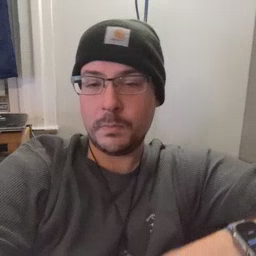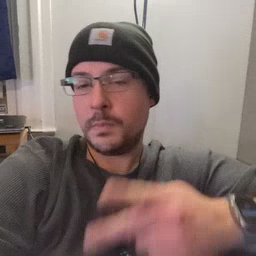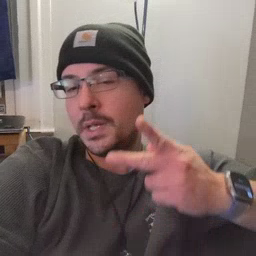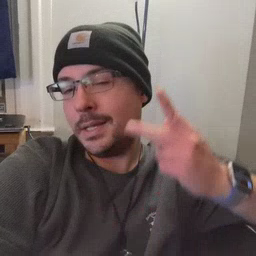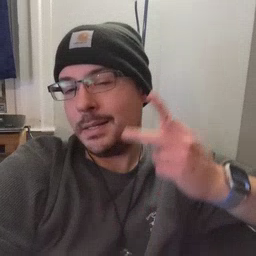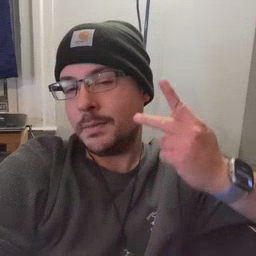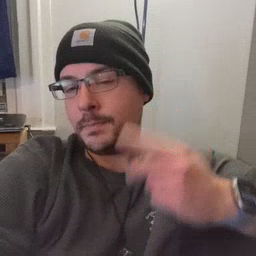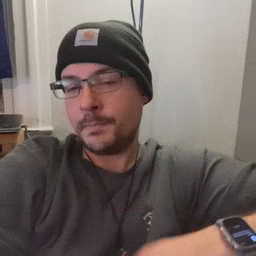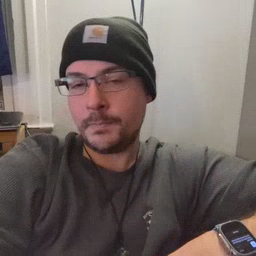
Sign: kitty